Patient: sex M, age 60
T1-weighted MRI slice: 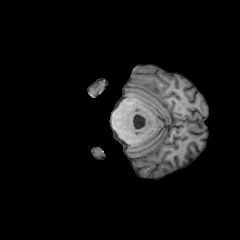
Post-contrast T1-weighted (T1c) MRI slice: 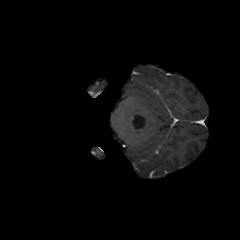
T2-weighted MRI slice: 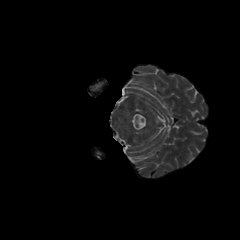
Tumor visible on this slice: no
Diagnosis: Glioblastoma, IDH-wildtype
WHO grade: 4